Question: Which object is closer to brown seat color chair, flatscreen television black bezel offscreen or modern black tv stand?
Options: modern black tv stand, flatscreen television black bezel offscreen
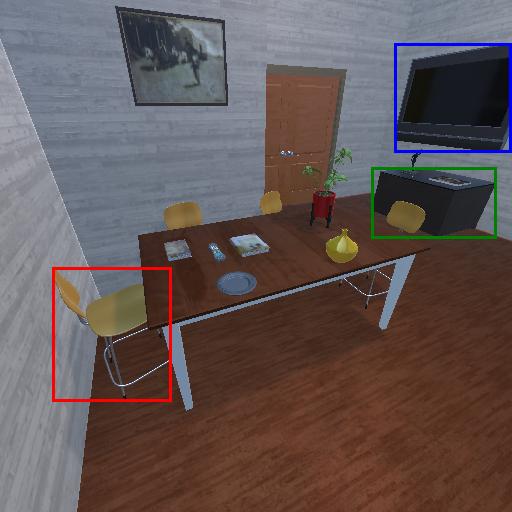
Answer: modern black tv stand